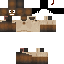
A male human skin with medium skin, wearing brown long hair dressed in a blue tshirt and brown pants, featuring a closed mouth.